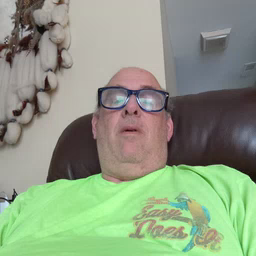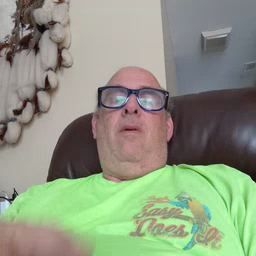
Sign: penny